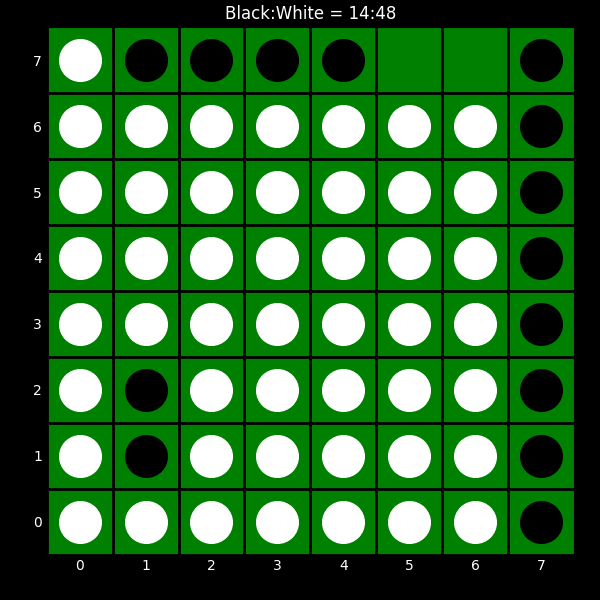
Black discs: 14
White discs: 48